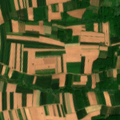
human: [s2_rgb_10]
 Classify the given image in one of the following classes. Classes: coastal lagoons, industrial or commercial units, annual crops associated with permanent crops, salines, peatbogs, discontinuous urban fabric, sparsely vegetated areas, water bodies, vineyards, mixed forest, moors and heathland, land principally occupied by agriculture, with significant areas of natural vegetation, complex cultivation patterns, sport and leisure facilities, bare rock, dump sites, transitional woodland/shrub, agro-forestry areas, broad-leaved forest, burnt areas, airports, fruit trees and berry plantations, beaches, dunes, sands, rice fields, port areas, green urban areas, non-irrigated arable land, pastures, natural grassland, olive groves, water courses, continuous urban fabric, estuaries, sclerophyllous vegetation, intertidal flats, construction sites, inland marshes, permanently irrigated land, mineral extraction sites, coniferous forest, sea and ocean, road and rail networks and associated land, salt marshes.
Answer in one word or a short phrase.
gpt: non-irrigated arable land, complex cultivation patterns, land principally occupied by agriculture, with significant areas of natural vegetation, broad-leaved forest